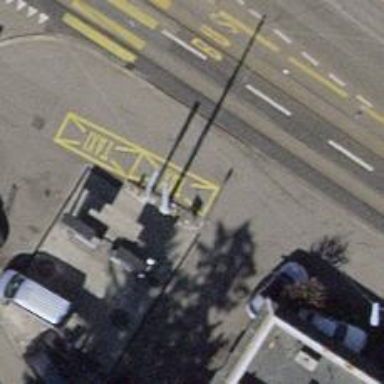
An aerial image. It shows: Taxi stand.